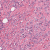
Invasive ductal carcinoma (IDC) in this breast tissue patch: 1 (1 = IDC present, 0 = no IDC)